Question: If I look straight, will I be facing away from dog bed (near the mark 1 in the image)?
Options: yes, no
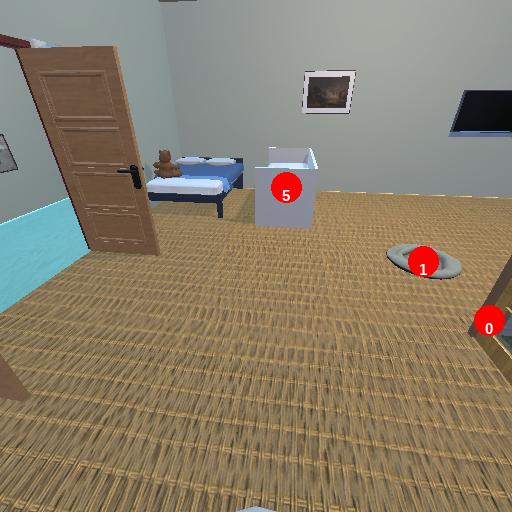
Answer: yes